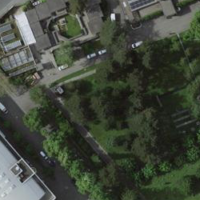
EUNIS habitat code: 53
Species observed at this site:
Lotus corniculatus
Crocus luteus
Primula vulgaris